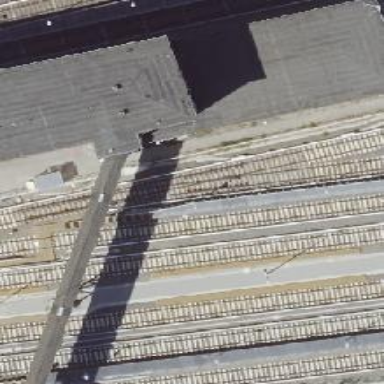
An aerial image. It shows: Yard used for service. The electrified light rail railway is visible.